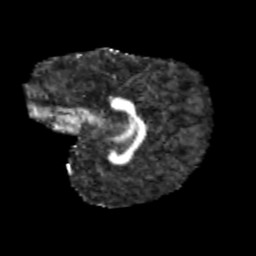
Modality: FA
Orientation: sagittal
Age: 9
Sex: female
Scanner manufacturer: siemens
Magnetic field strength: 3 T
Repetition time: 3.8 s
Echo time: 0.07 s